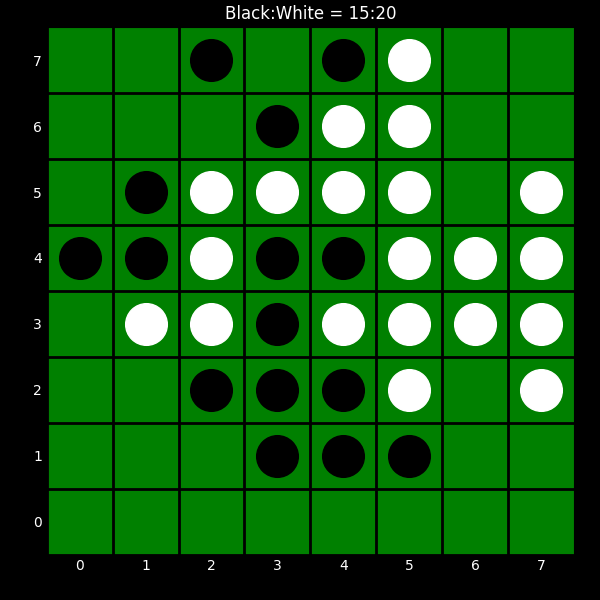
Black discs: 15
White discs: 20